Field crop: maize
Growth stage: 1
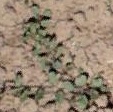
Species: convolvulus